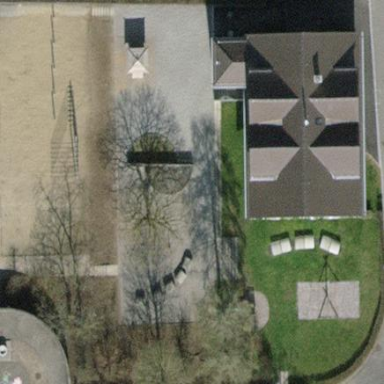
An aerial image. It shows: Playground area for leisure activities on the land.